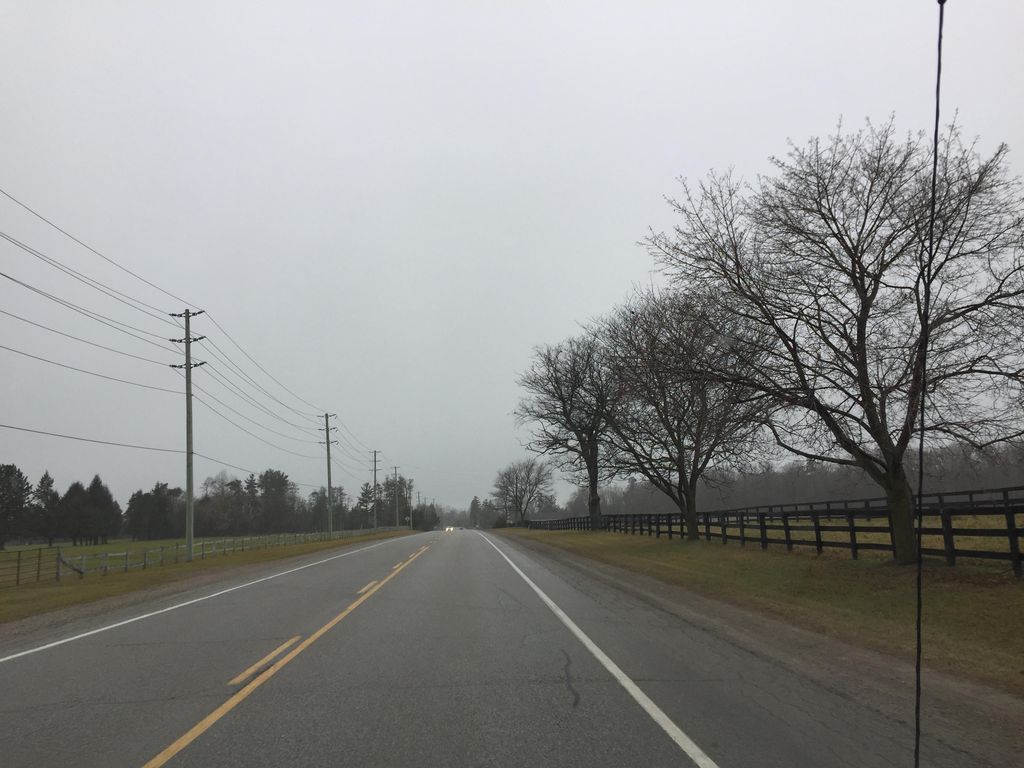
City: kitchener-waterloo